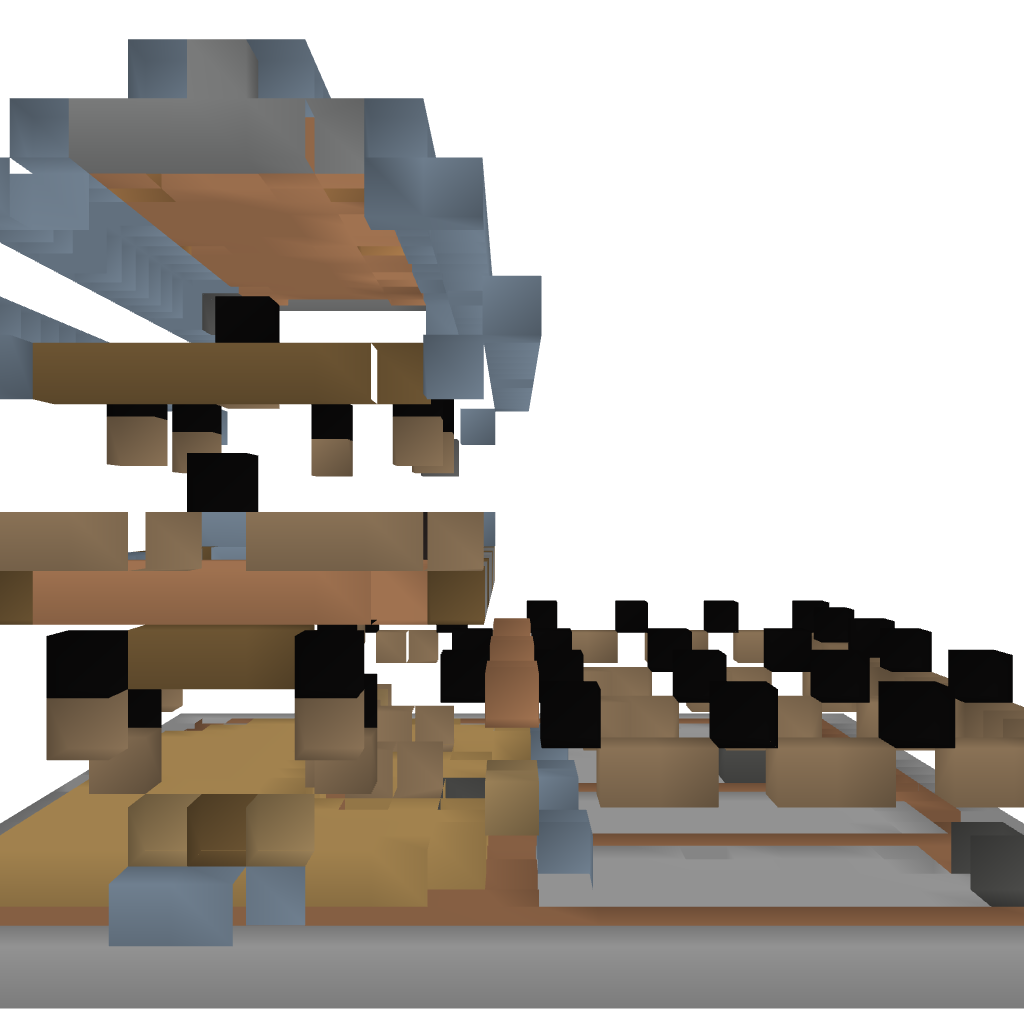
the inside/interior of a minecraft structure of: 3 Stall Barn